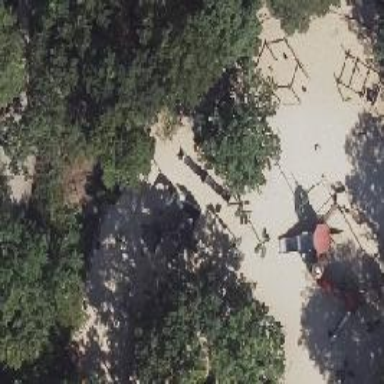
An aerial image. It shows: Climbing wall in the playground.